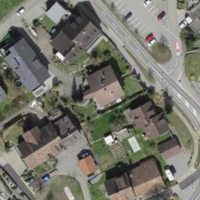
EUNIS habitat code: 54
Species observed at this site:
Leonurus cardiaca
Tanacetum parthenium